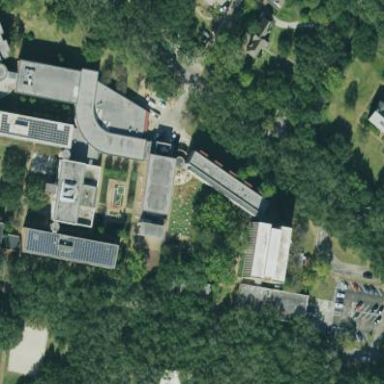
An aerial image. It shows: Dormitory building with flat roof.